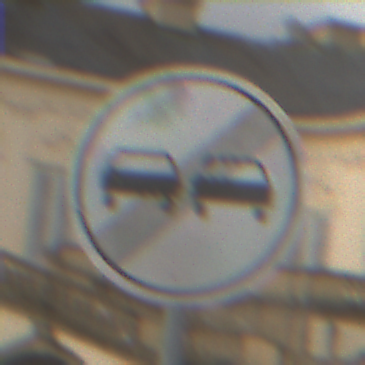
Verkehrszeichen: EndeUeberholverbot
Umgebung: Outdoor, Suburban
Tageszeit: MorningAfternoon
Wetter: Overcast
Licht: Natural
Jahreszeit: NotSpecified
Kontrast: LowContrast